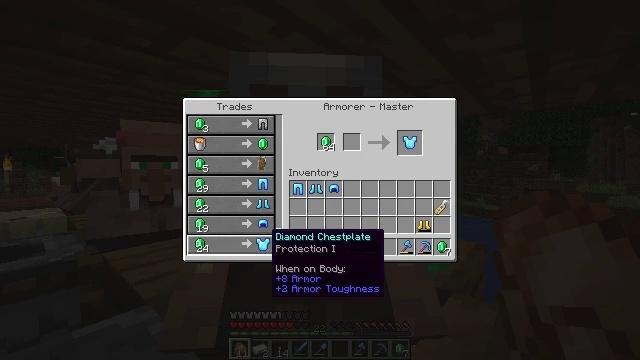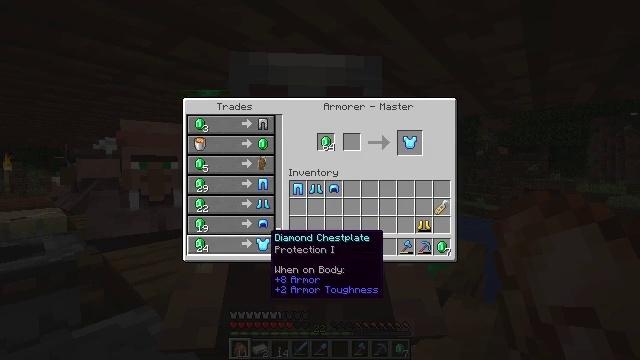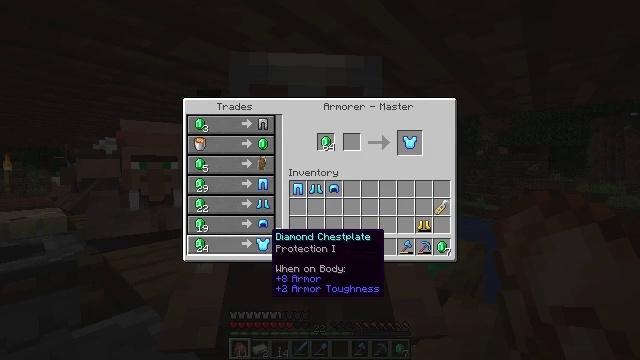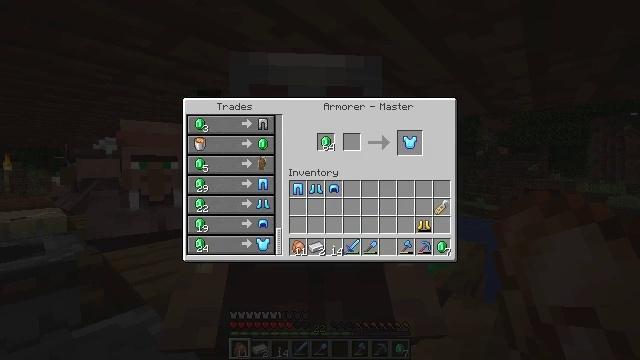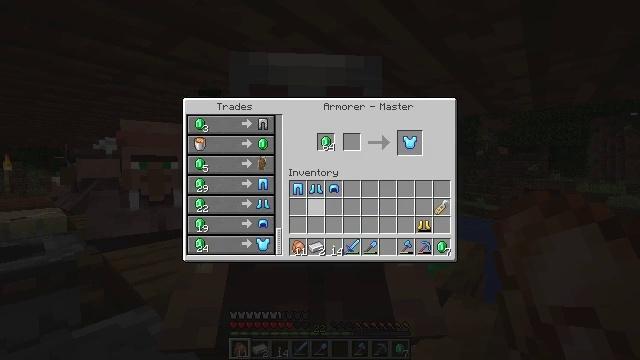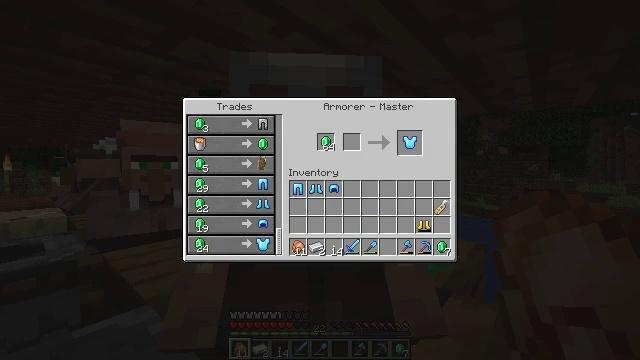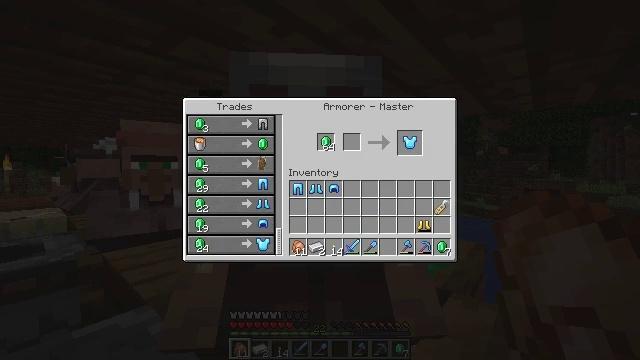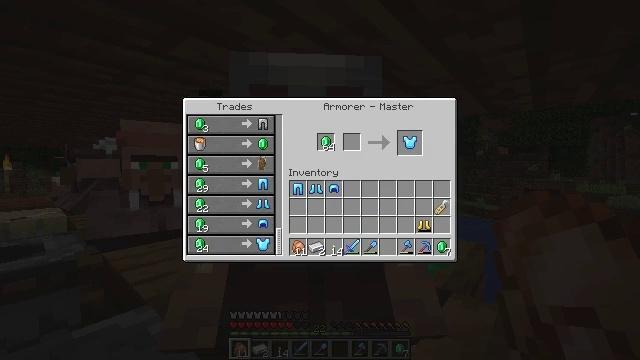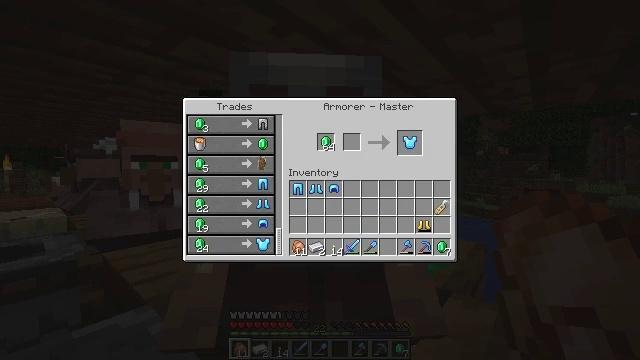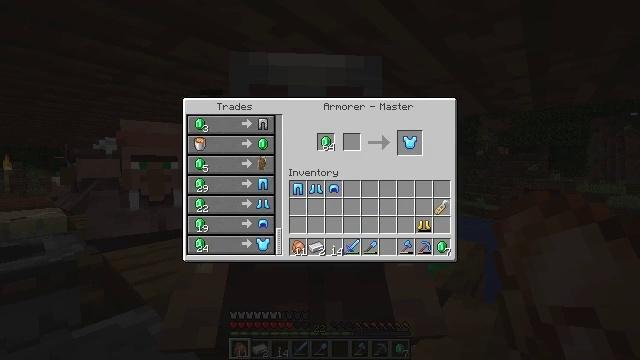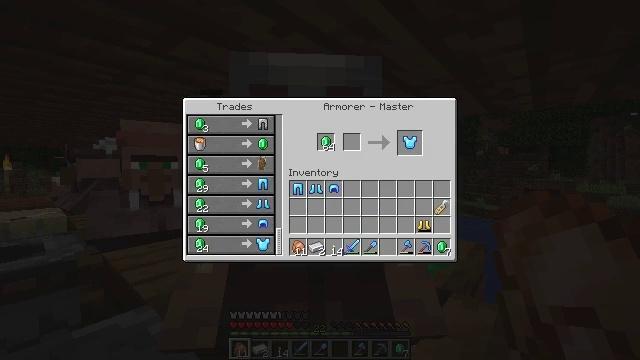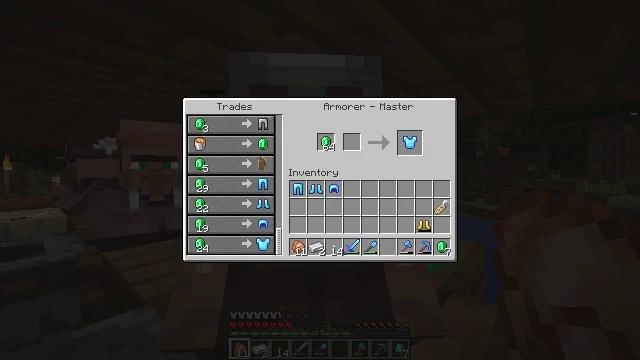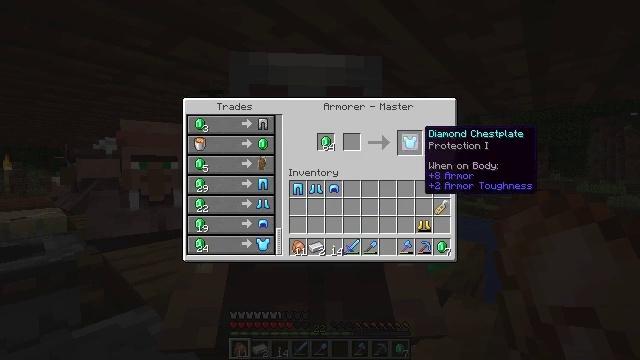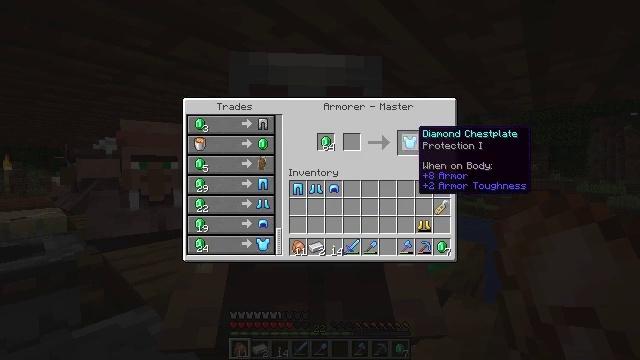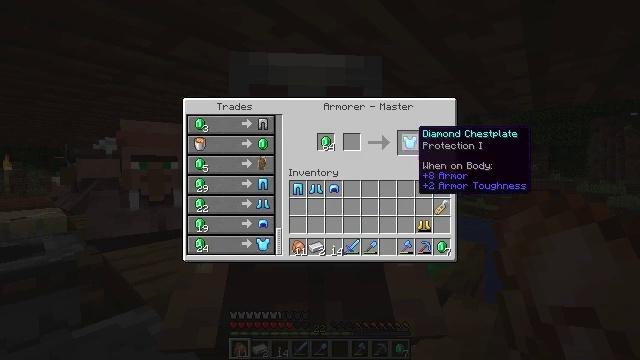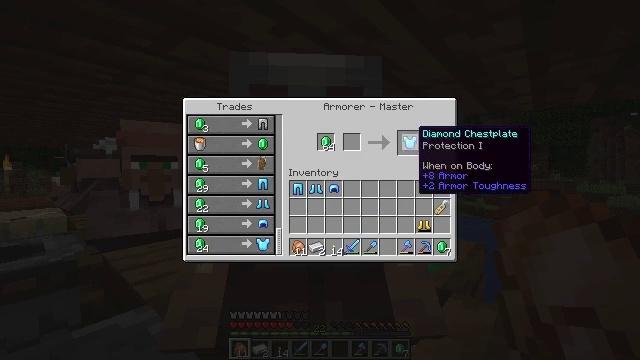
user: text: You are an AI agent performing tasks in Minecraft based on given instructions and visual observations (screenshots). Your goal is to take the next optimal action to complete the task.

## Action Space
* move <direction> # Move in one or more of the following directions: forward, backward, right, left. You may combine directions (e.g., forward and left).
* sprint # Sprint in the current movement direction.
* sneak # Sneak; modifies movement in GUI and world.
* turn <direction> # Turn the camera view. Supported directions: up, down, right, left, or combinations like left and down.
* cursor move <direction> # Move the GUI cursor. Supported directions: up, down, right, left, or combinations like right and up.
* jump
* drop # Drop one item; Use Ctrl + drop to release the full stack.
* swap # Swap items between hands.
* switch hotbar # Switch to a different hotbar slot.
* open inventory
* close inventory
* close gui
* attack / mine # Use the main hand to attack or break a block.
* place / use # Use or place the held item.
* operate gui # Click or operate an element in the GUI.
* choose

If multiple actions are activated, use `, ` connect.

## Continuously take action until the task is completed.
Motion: motion action
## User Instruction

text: Open the crafting table and create a diamond chestplate.
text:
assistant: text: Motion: operate gui
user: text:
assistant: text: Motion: no_op
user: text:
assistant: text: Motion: cursor move right and up
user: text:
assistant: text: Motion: cursor move right and up
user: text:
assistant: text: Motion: cursor move right and up
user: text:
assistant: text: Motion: cursor move right and up
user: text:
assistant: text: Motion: cursor move right and up
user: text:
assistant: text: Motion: cursor move right
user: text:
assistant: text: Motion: no_op
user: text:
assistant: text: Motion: no_op
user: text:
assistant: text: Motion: no_op
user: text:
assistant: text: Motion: no_op
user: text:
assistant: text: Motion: no_op
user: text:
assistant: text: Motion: no_op
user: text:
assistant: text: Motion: no_op
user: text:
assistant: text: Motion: operate gui
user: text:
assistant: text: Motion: operate gui
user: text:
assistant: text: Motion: operate gui
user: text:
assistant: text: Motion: cursor move left and down
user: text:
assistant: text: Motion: cursor move left and down
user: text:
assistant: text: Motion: no_op